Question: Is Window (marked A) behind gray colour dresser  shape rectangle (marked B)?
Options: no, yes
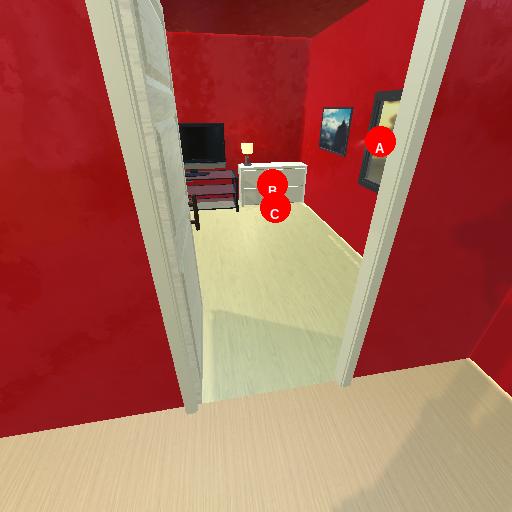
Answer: no